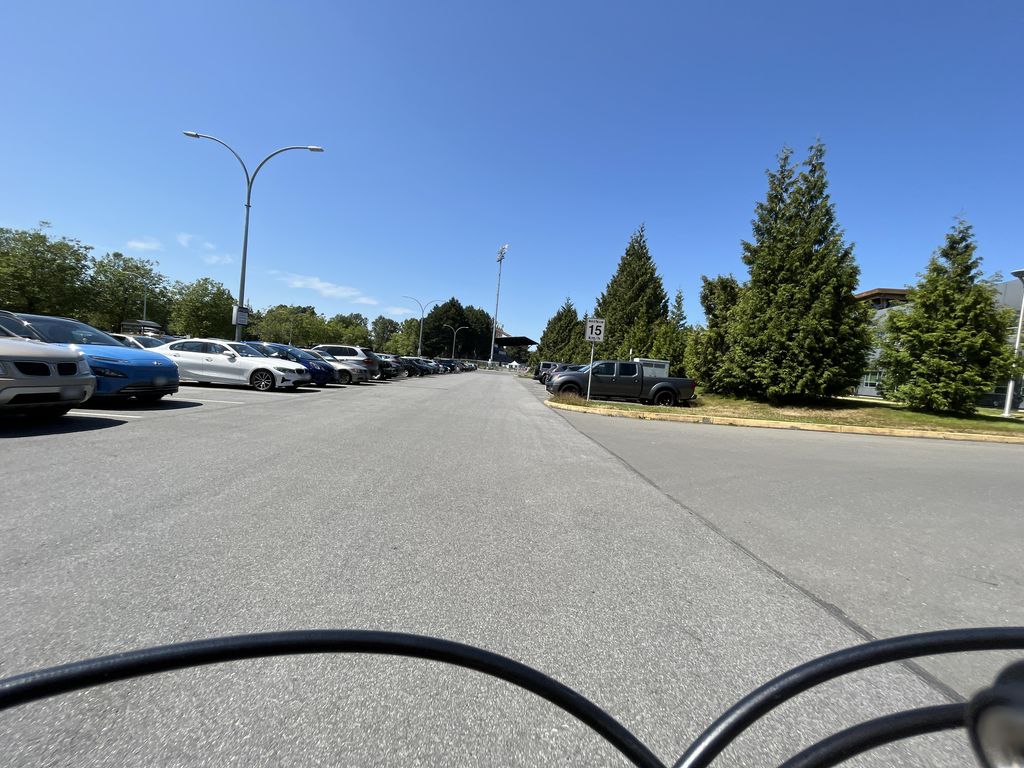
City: victoria